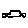
Label: car